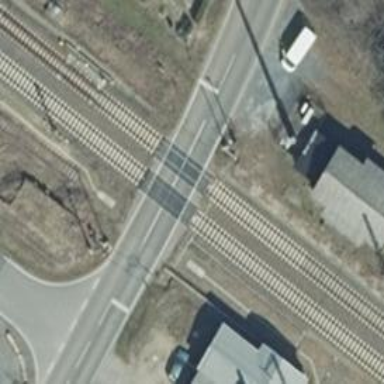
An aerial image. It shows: Level crossing with full barrier and saltire marking.